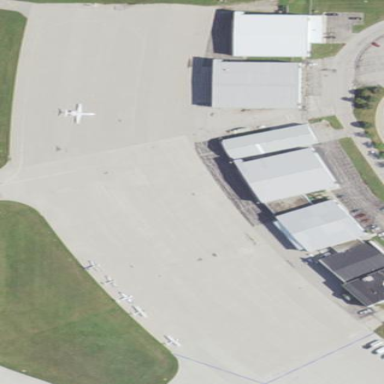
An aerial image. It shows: Apron at the airport.